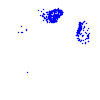
Particle: electron